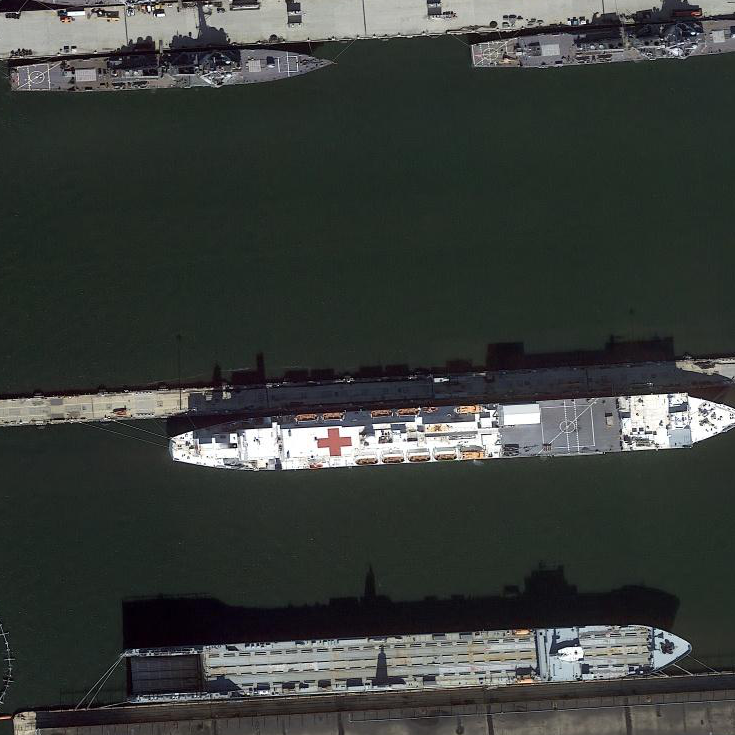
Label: Medical_ship